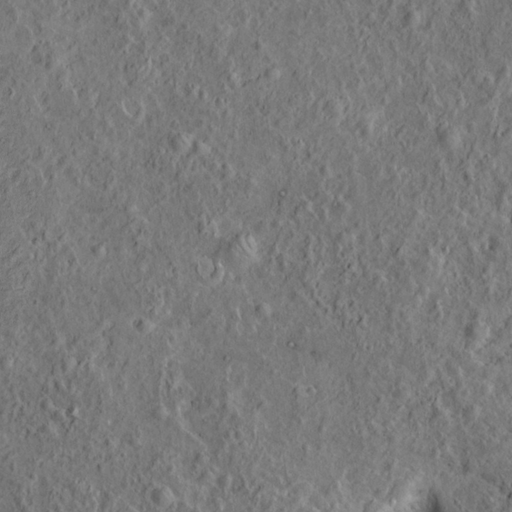
Objects detected: cone